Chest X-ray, PA view. Patient: 40 years old, sex F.
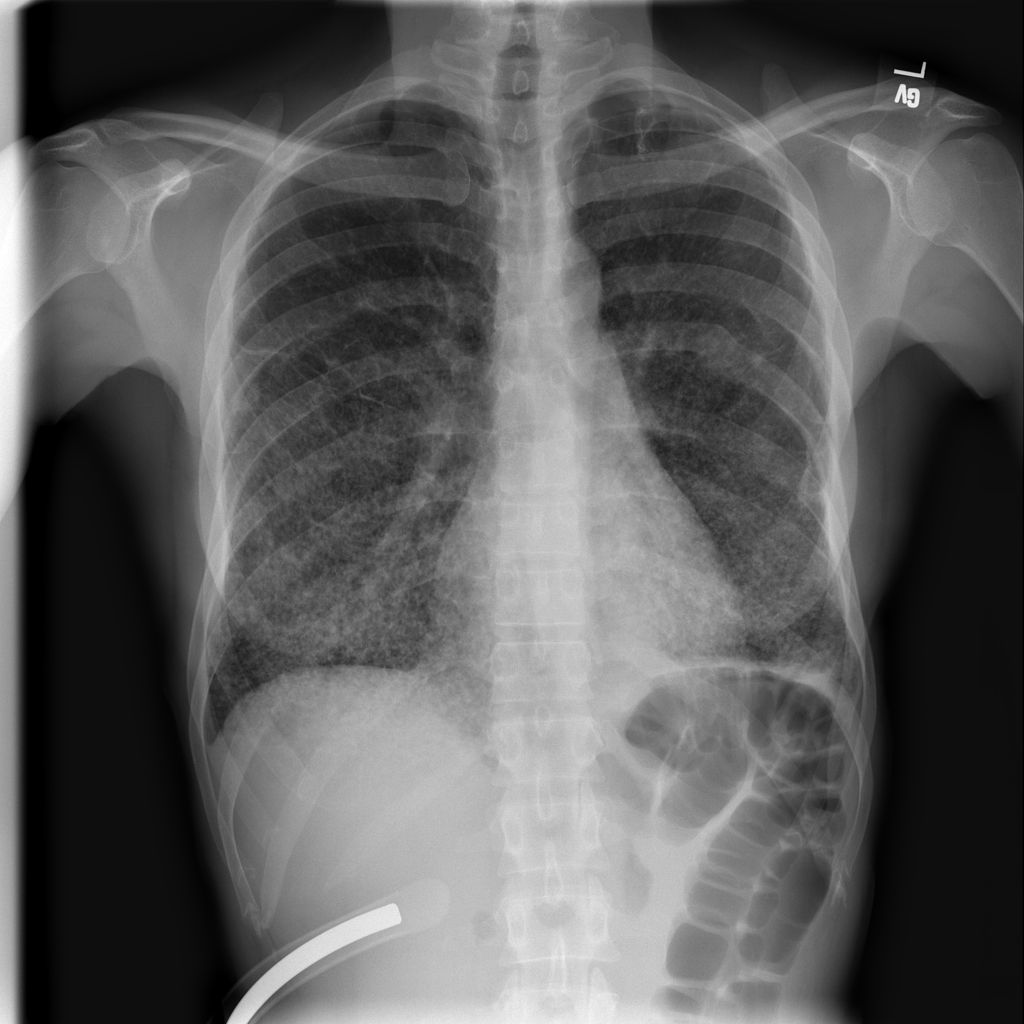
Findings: No Finding